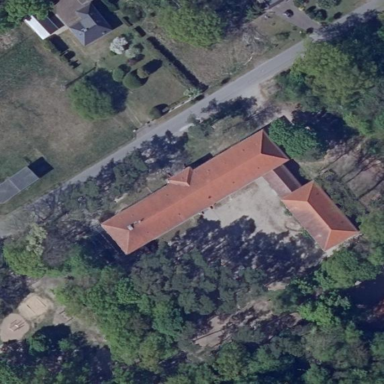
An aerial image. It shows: School building or complex.